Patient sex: M
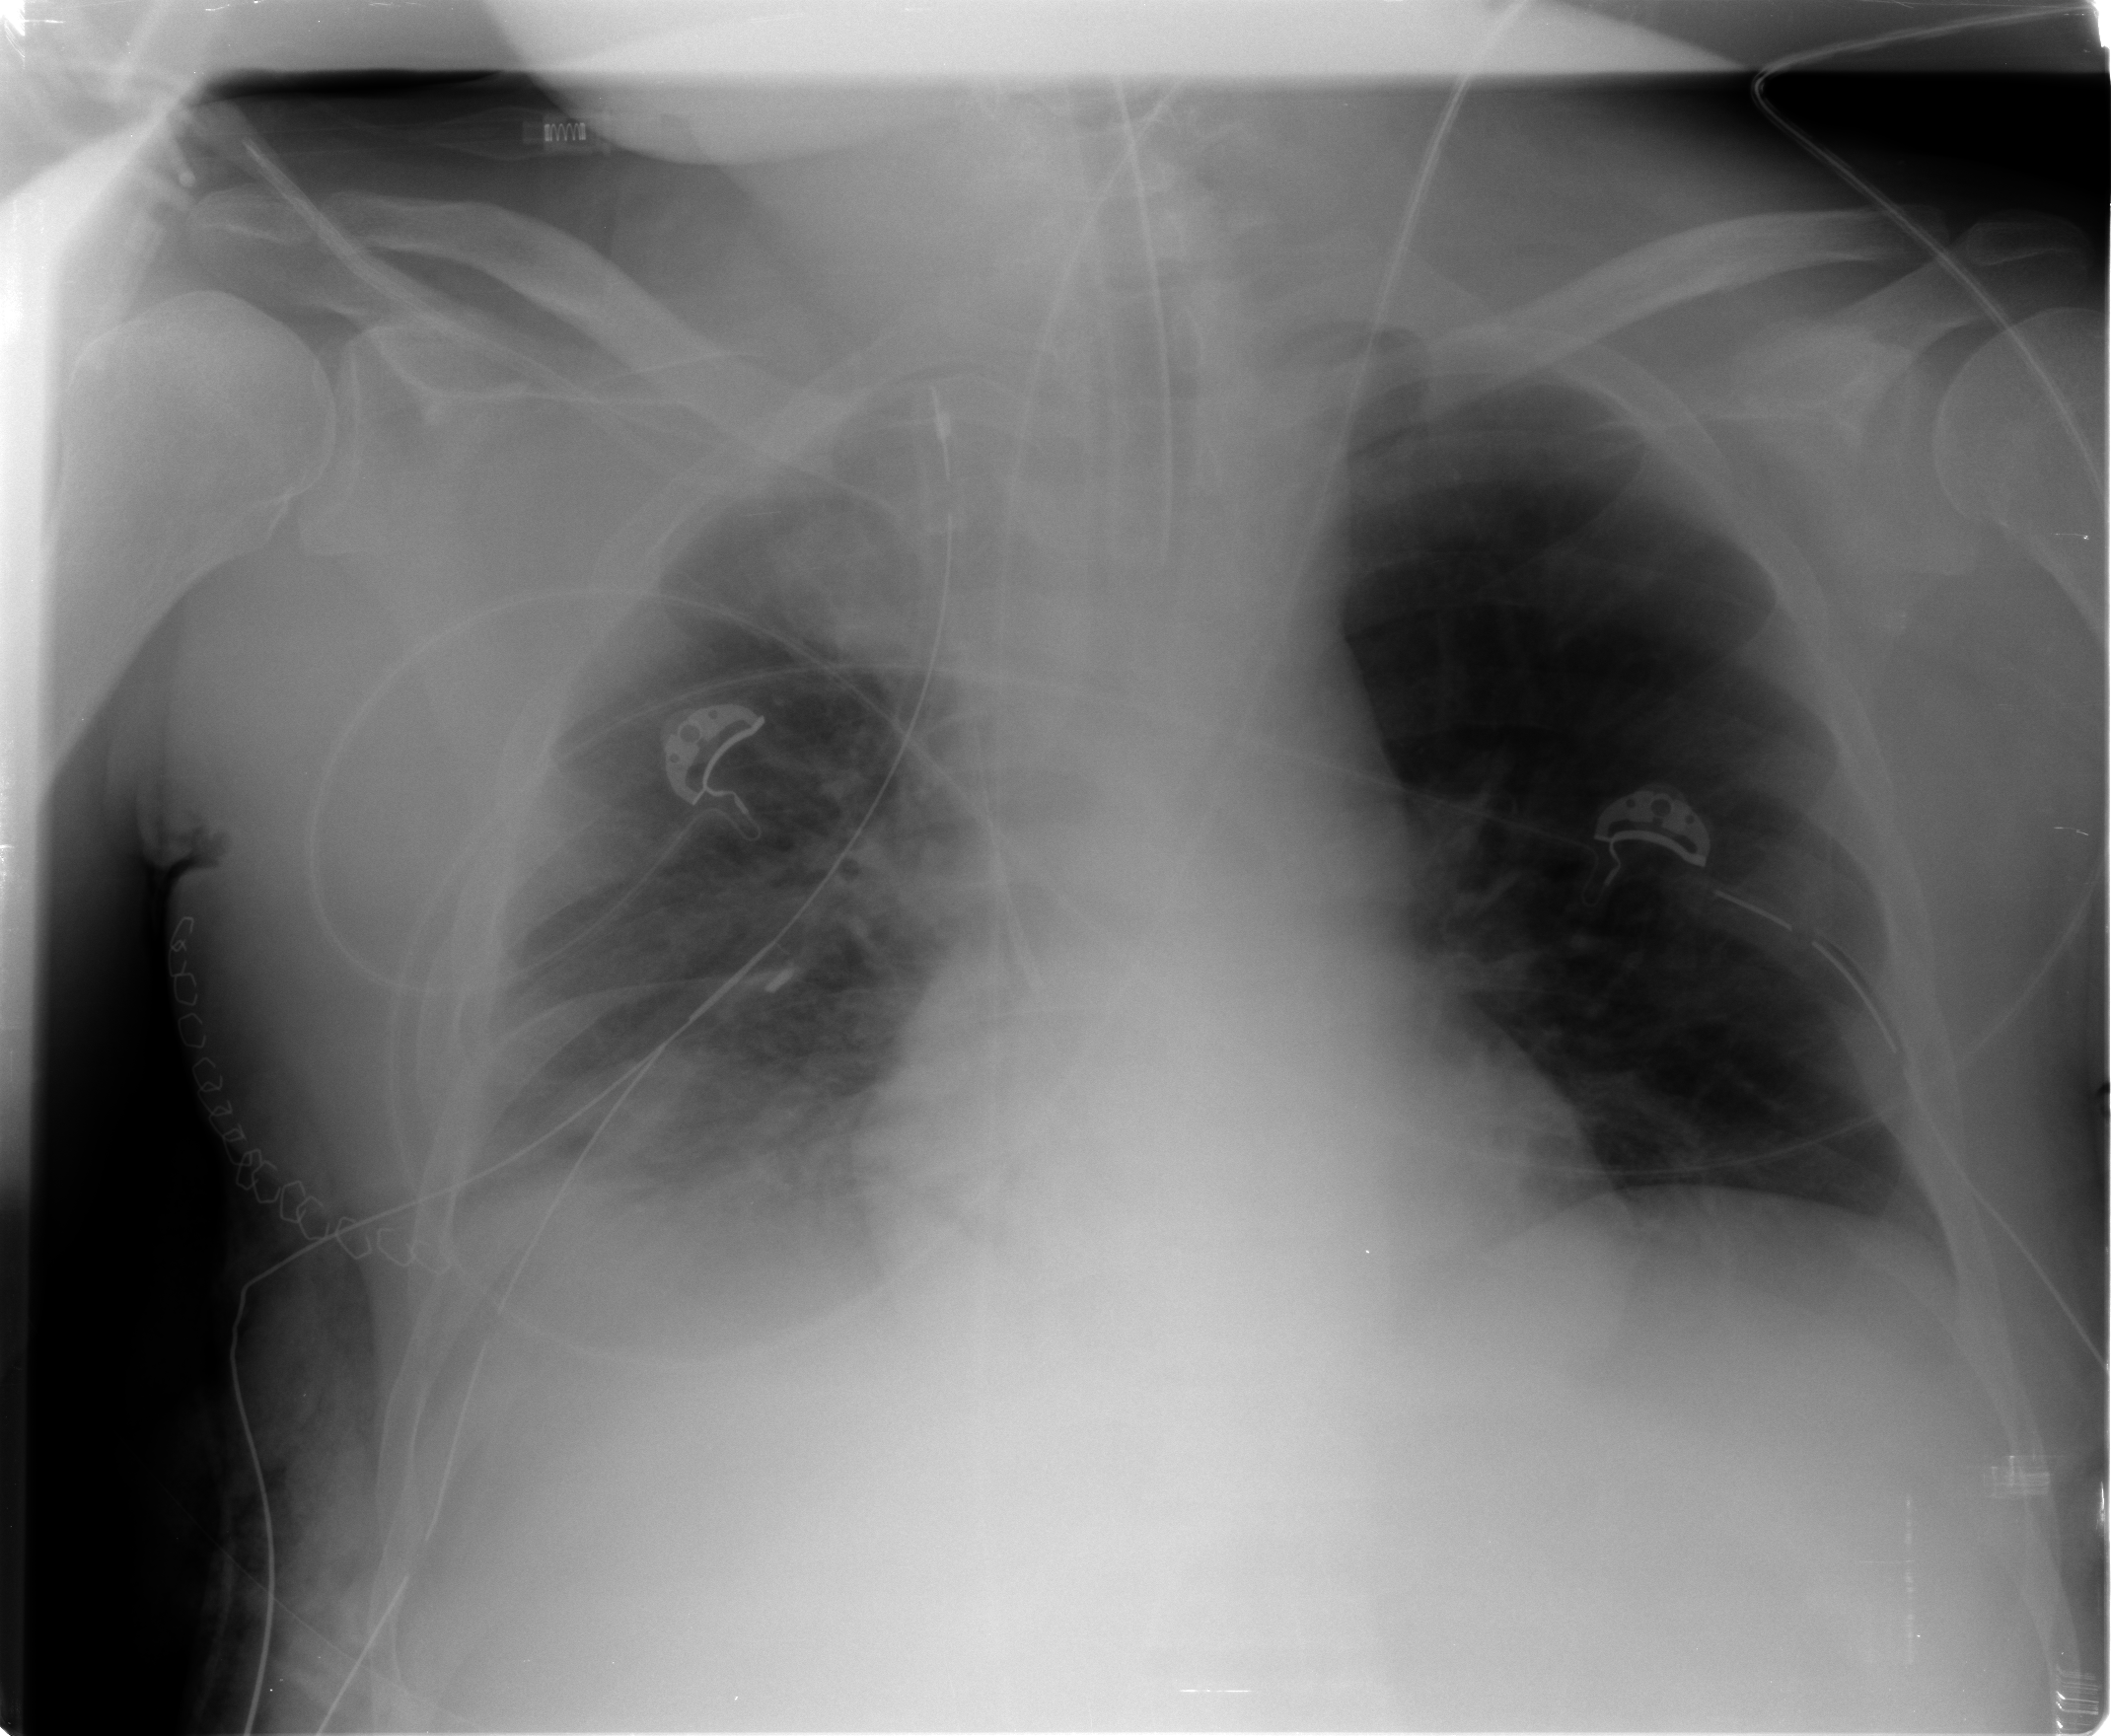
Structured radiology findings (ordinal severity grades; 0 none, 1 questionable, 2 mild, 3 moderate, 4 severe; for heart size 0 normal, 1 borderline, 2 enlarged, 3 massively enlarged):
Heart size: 0
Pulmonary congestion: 0
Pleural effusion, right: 2
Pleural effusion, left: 1
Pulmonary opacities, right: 2
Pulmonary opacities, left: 0
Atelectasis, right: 2
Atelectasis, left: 0